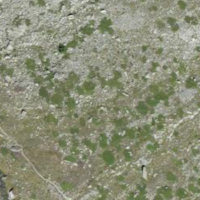
EUNIS habitat code: 26
Species observed at this site:
Gypaetus barbatus